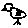
Label: bird